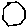
Label: hexagon